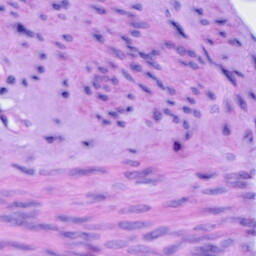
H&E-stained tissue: Cervix